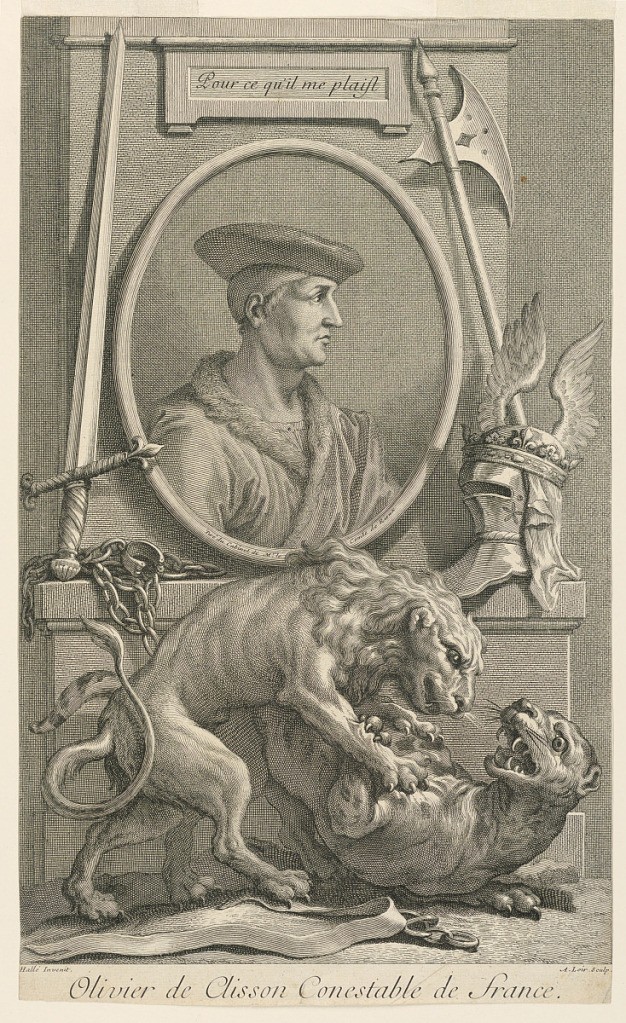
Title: Portrait of Olivier de Clisson (1336-1407)
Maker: Alexis Loir, French, 1640 - 1713
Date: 1710–15
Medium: Engraving on white laid paper
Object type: Print
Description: Bust-length portrait in three-quarter view to the right.  The duke wears a beret and a coat with a fur collar. Portrait in oval frame standing on a pedestal, in front of which are a lion and a panther fighting.  Inscribed on the frame: "Tiré du Cabinet de Mr. le Comte de Rieux."